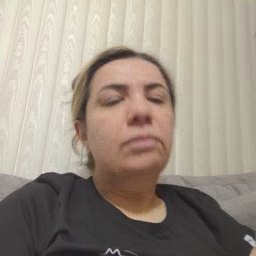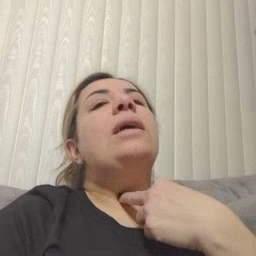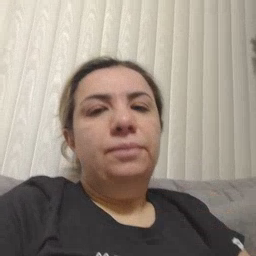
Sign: stuck